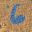
Label: 6